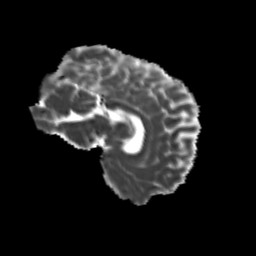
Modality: MD
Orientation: sagittal
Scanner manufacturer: siemens
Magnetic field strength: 3 T
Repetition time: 9.2 s
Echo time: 0.084 s